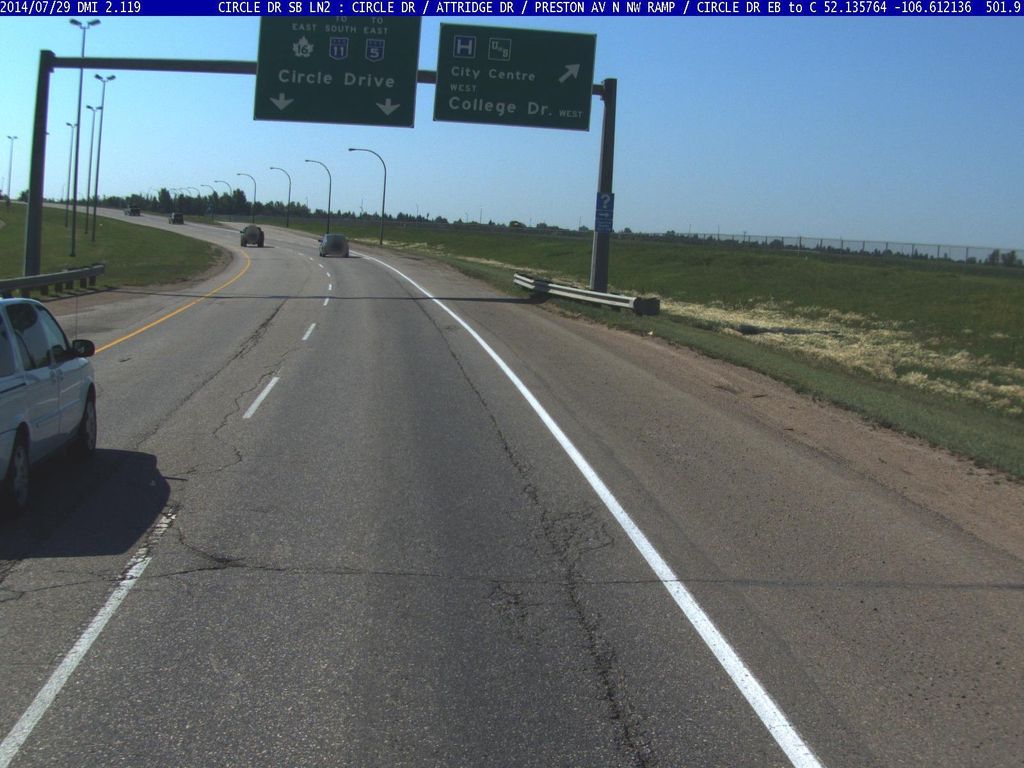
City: saskatoon